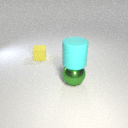
large green metal sphere to the right of small yellow rubber cube